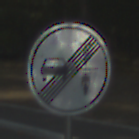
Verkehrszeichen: EndeVerbotUeberholenEinspurigeFahrzeuge
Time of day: MorningAfternoon
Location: Outdoor (Suburban)
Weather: Clear
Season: NotSpecified
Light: Natural